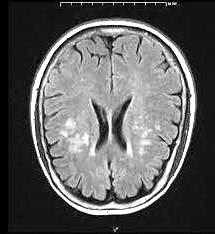
Label: notumor